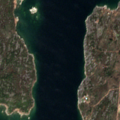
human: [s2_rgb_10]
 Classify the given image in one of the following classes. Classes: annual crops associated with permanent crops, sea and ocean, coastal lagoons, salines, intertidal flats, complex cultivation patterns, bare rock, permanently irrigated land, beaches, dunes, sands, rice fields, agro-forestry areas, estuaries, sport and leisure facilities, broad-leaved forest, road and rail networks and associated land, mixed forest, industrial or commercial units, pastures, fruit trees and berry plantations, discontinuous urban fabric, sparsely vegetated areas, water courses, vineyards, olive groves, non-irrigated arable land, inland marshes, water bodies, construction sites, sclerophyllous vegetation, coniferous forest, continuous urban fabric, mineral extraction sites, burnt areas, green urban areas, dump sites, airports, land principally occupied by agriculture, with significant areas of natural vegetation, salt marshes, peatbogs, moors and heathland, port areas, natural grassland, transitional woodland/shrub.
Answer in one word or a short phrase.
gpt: broad-leaved forest, bare rock, sea and ocean